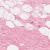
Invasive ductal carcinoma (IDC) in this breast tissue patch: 0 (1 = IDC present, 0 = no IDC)